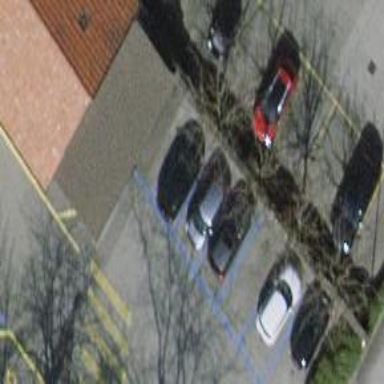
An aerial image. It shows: Parking available on the street side.